Question: I have a picture and it looks like this:

And I want to mark it up with HTML and CSS.
I want curved part to be always at the center of screen and have content.
And I want flat parts to stretch depending on user screen width by sides.
How can I do it? Could anyone provide me examples?
Thanks for your attention.
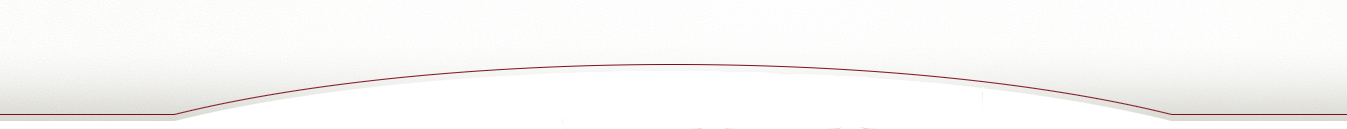
Answer: You can try with this <URL>
html
'''
#test{
width: 50px;
height: 600px;
background: green;
position: absolute;
top:0;
left:0;
right:0;
margin: auto;
display: inline-block;
-webkit-transform: translate(300px) rotate(90deg) ;
-webkit-transform-origin: left top;
}
#test:after{
background: white;
height: 600px;
width: 100px;
border-radius: 100px 0 0 100px / 600px 0 0 600px;
display: inline-block;
content: '';
position: relative;
left: 25px;
}
'''
---
So here is the final <URL> as required
html
'''
<div id="testbefore"></div>
<div id="test"></div>
'''
css
'''
body, html {
margin:0;
padding:0;
width:100%;
}
#testbefore {
width: 100%;
height: 50px;
background: green;
}
#test {
width: 50px;
height: 600px;
background: green;
position: absolute;
top:0;
left:0;
right:0;
margin: auto;
display: inline-block;
-webkit-transform: translate(300px) rotate(90deg);
-webkit-transform-origin:top;
}
#test:after {
background: white;
height: 600px;
width: 100px;
border-radius: 100px 0 0 100px / 600px 0 0 600px;
display: inline-block;
content:'';
position: relative;
left: 50px;
}
'''